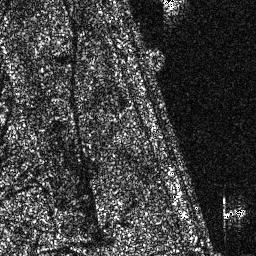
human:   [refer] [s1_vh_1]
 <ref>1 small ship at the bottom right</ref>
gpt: <box>[[86, 80, 95, 85, 0]]</box>